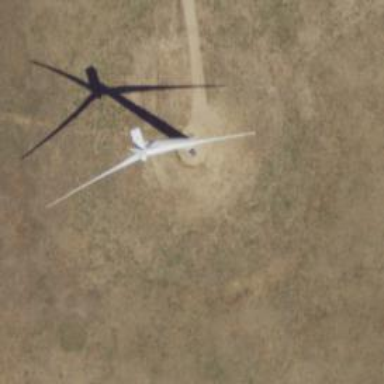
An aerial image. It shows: Wind generator using horizontal axis wind turbines.